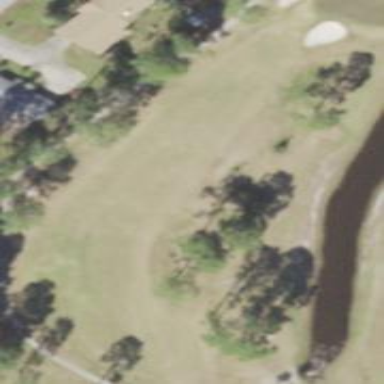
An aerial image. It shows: Rough area on grassy golf course.